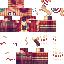
A male human skin with medium skin, wearing brown long hair dressed in a blue hoodie and red pants, featuring a closed mouth.